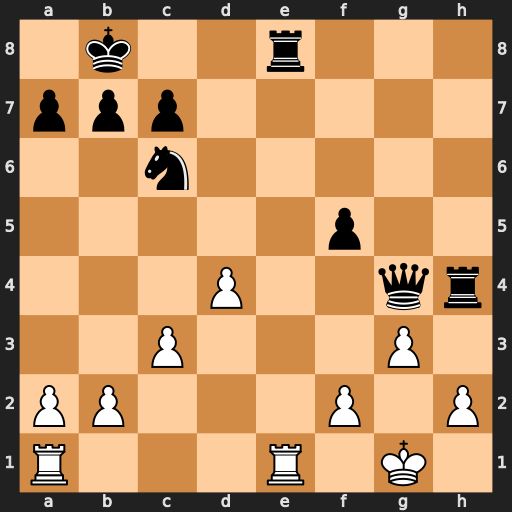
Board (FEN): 1k2r3/ppp5/2n5/5p2/3P2qr/2P3P1/PP3P1P/R3R1K1
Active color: w
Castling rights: -
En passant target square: -
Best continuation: Rxe8+ Nd8 Rxd8#